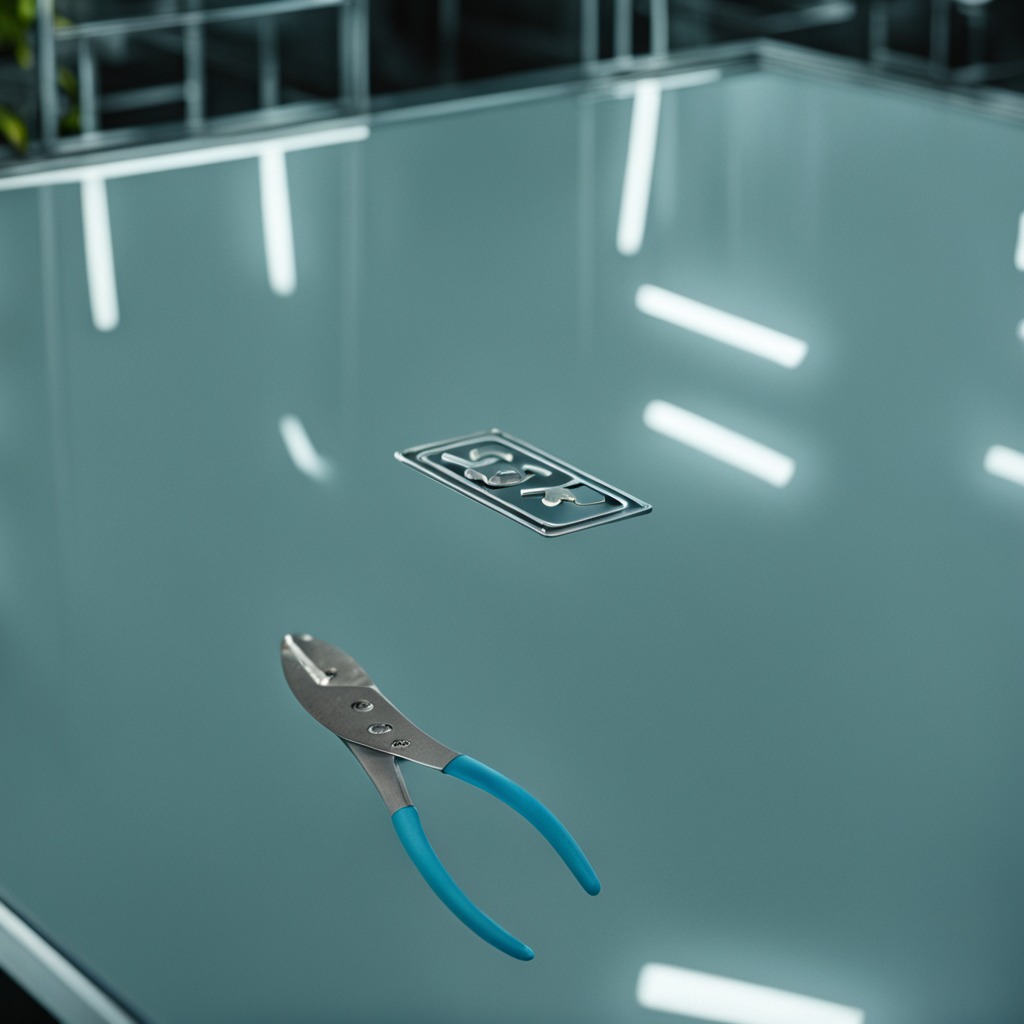
A plier lies on a table in a ship maintenance bay.